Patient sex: F
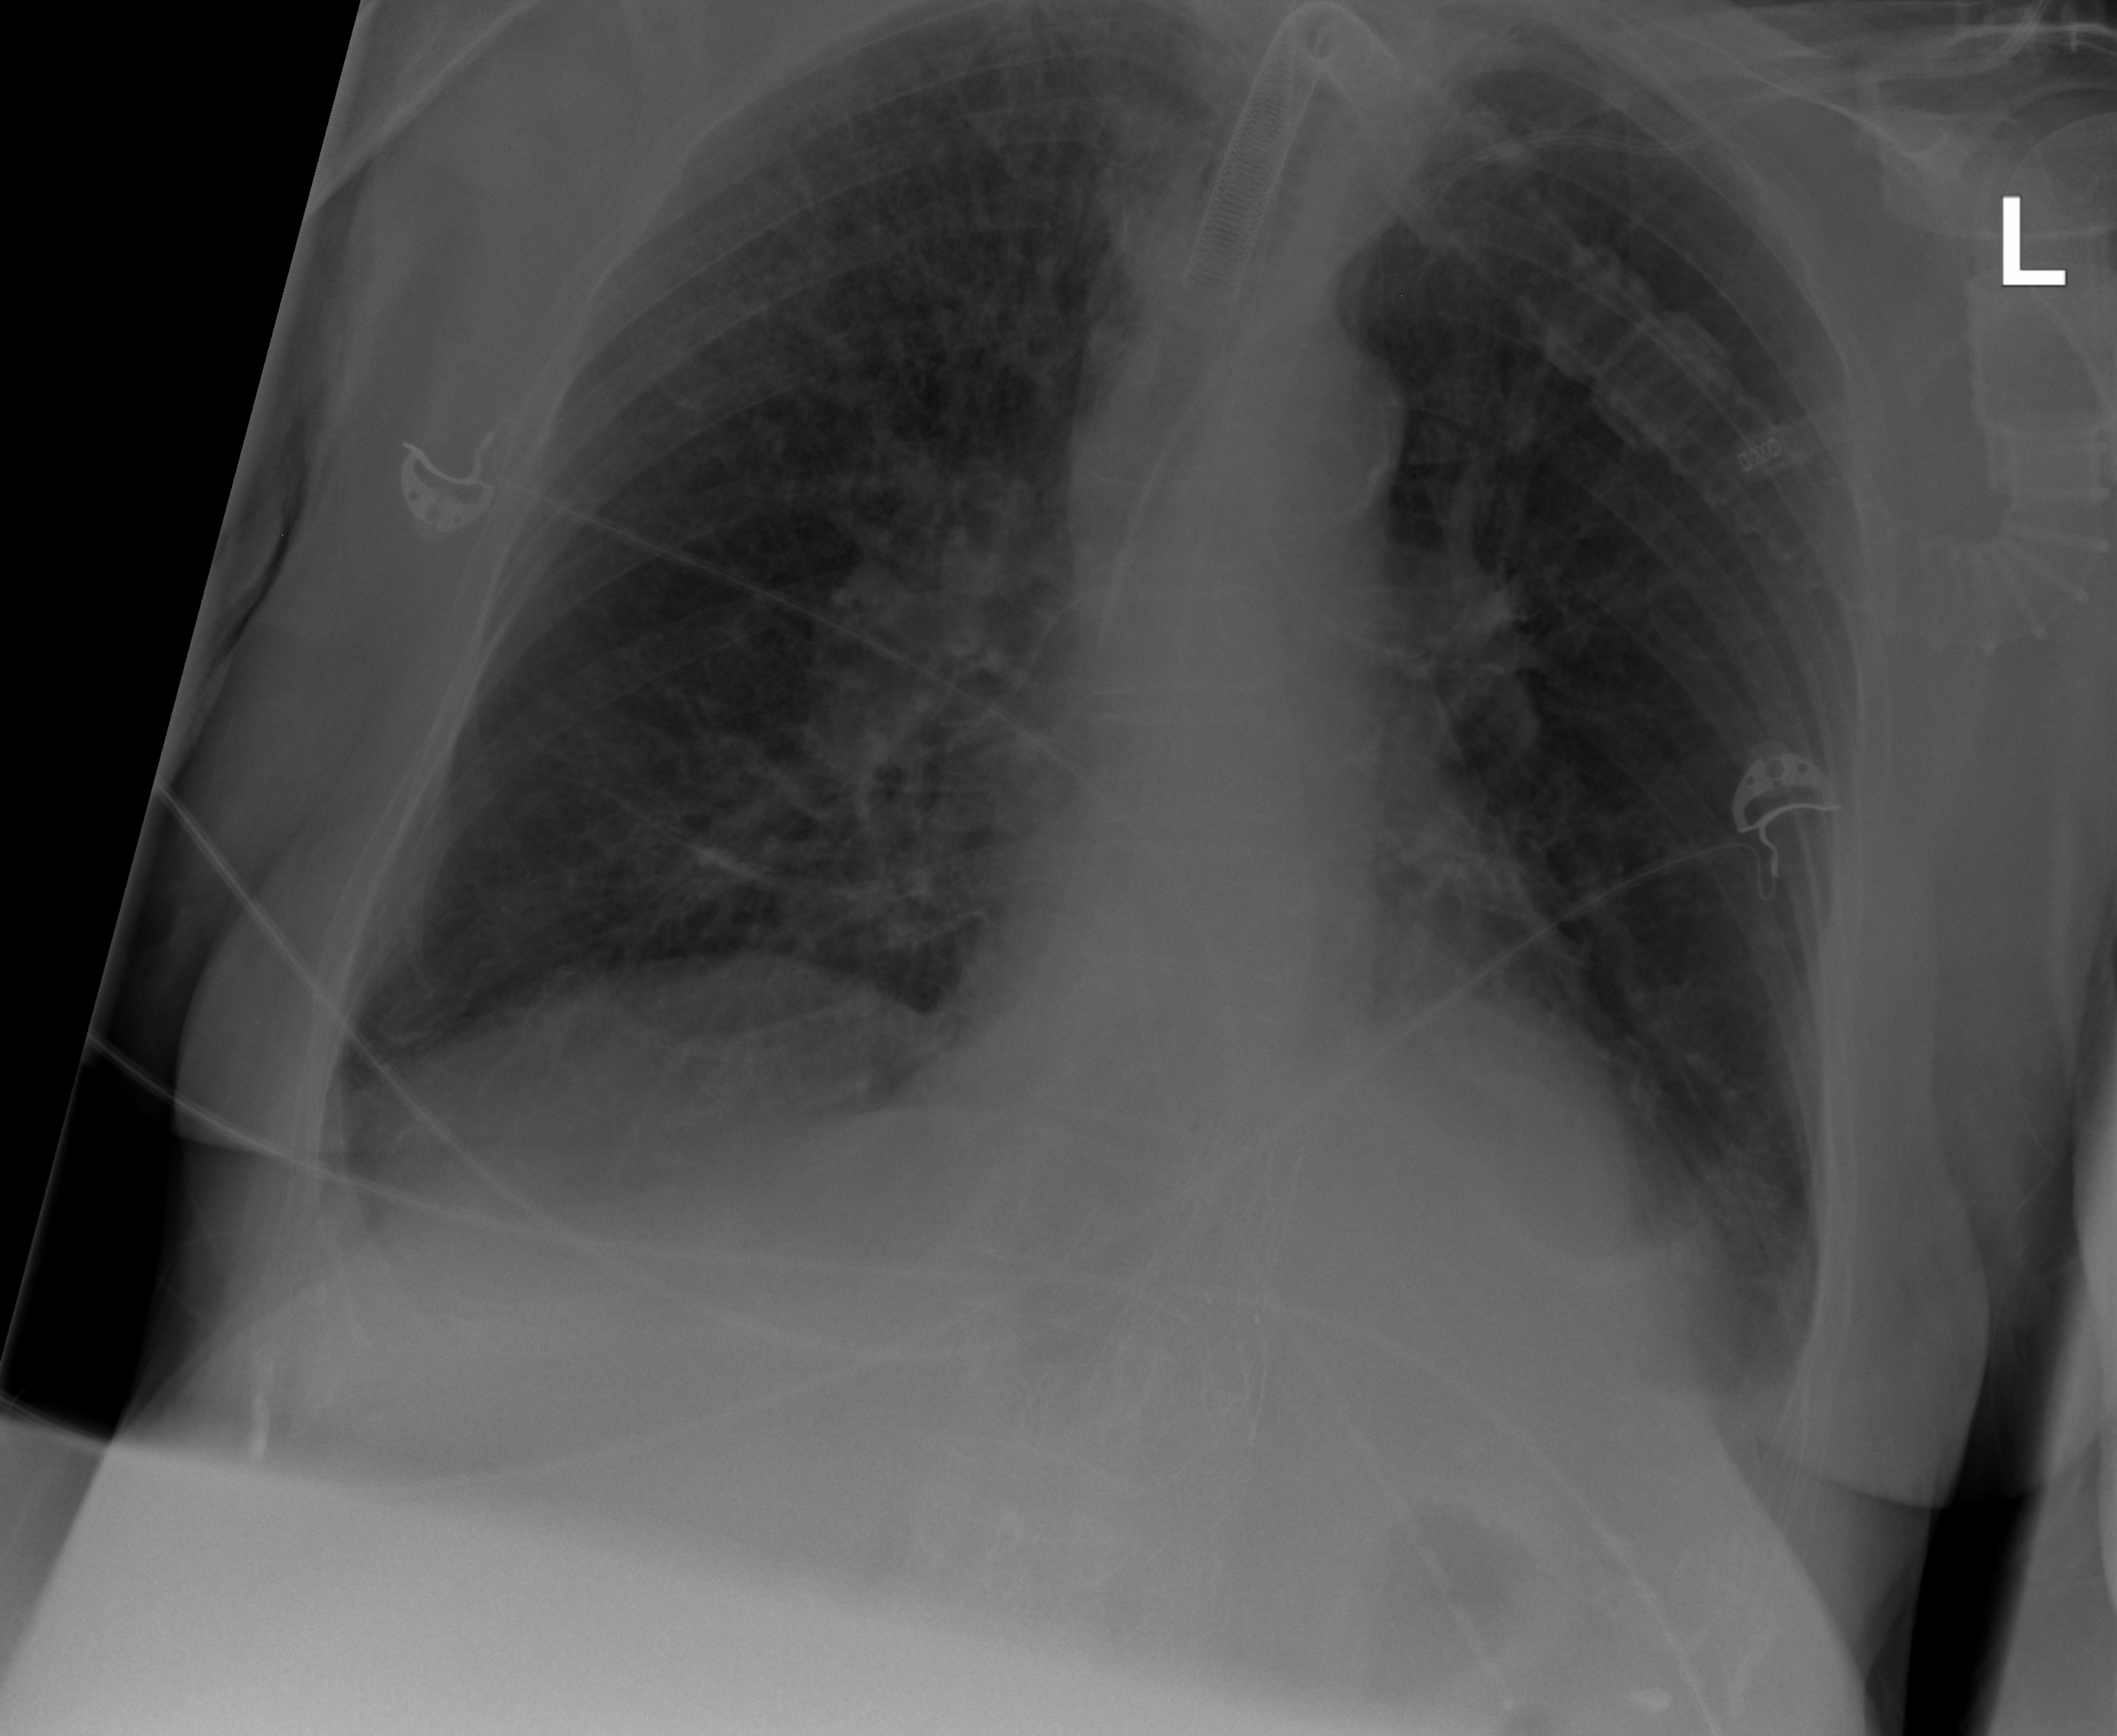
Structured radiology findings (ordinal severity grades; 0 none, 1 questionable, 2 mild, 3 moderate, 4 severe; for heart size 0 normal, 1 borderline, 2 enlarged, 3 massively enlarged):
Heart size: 0
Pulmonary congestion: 2
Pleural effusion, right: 0
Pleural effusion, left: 2
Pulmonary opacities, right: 2
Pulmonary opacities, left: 0
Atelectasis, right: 0
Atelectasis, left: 2